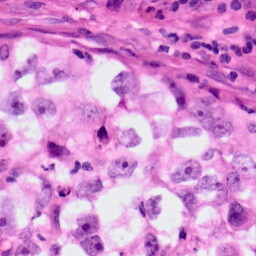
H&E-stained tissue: Lung